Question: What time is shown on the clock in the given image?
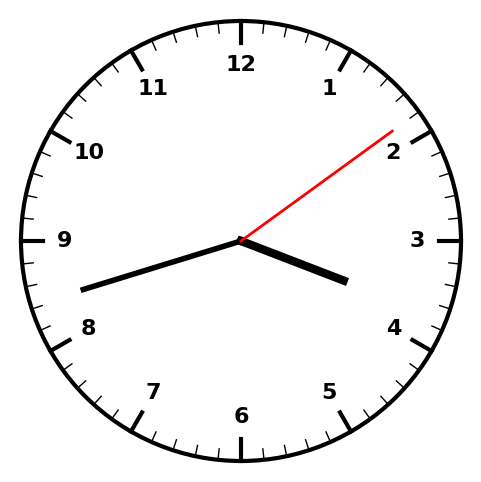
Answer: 03:42:09